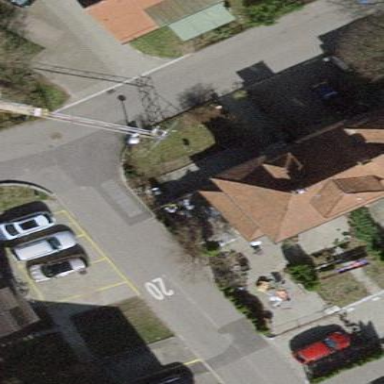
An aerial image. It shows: Building with tile roof.